Field crop: maize
Growth stage: 2
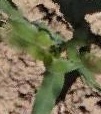
Species: maize